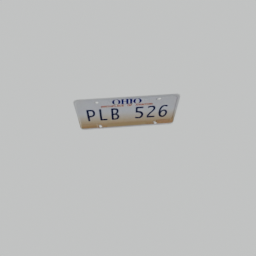
Label: mechanical